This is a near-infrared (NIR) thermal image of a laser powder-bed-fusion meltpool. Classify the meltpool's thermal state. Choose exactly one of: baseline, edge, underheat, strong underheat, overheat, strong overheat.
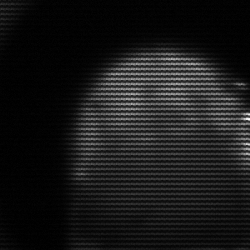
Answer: edge